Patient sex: F
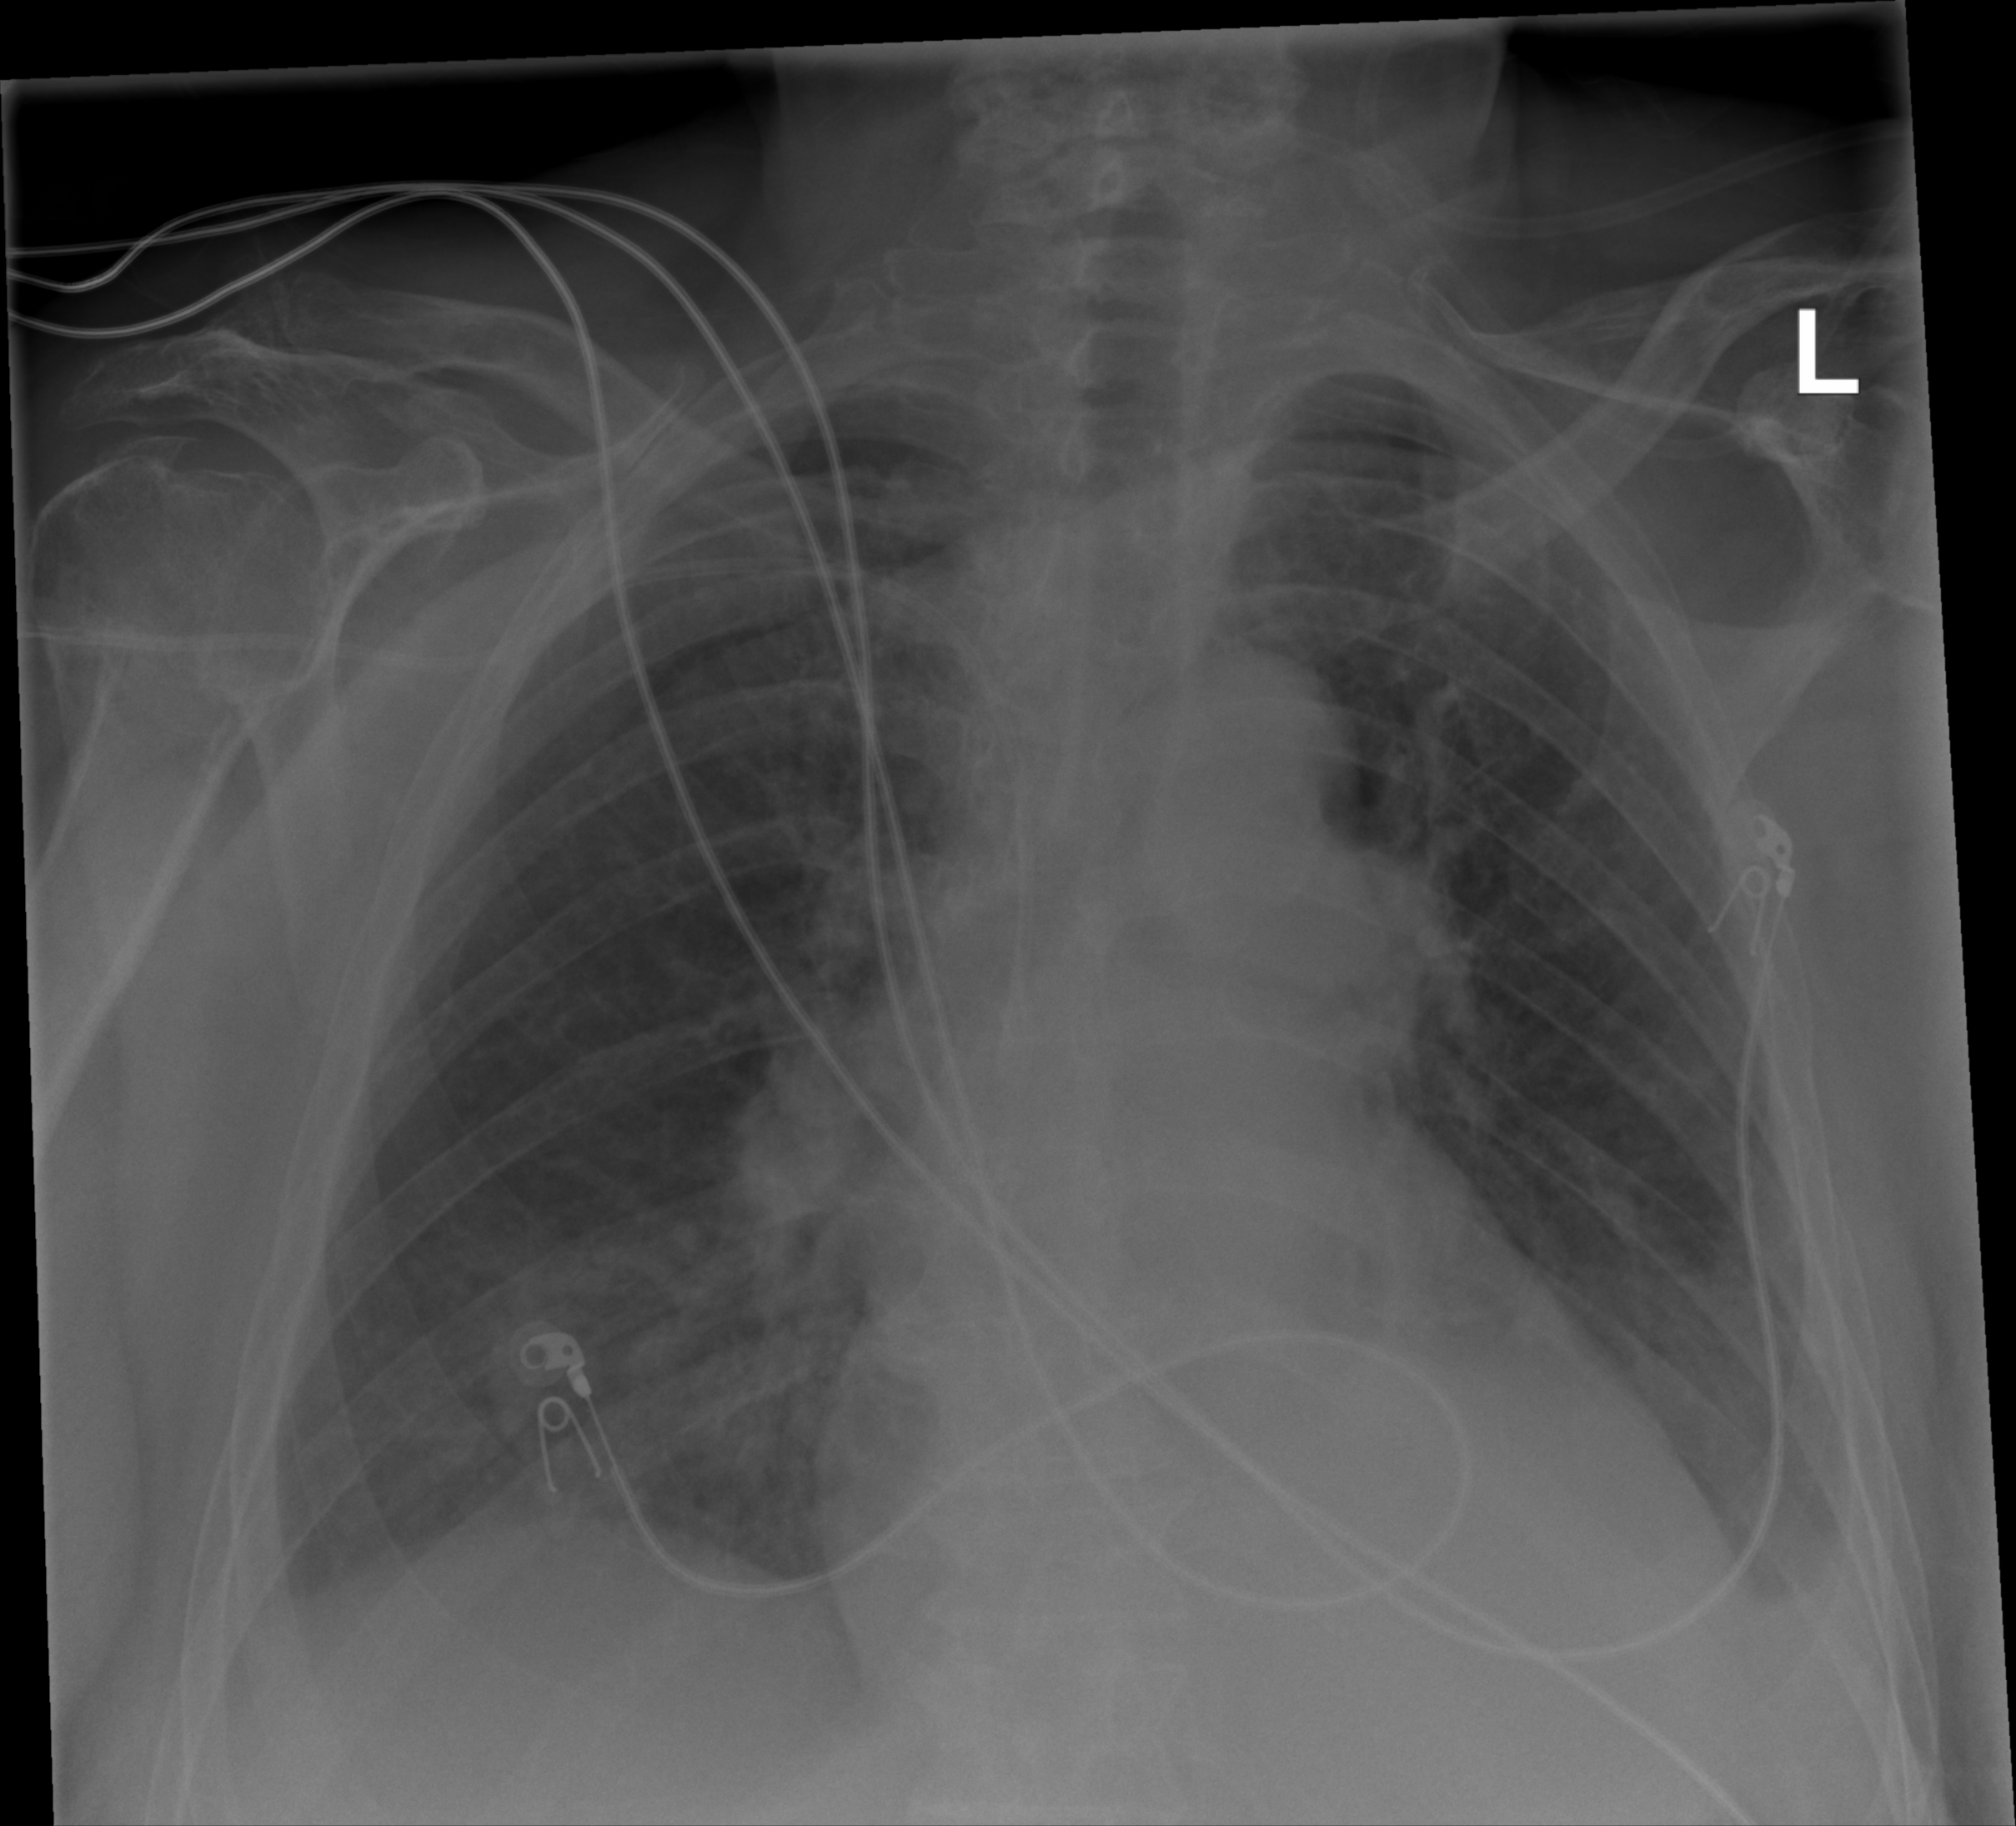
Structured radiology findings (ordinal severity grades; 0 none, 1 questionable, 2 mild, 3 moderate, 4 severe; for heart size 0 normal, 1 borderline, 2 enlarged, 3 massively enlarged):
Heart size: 2
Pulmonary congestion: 3
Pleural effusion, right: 2
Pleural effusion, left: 2
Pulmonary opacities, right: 2
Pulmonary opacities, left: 2
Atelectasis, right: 2
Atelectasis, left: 2